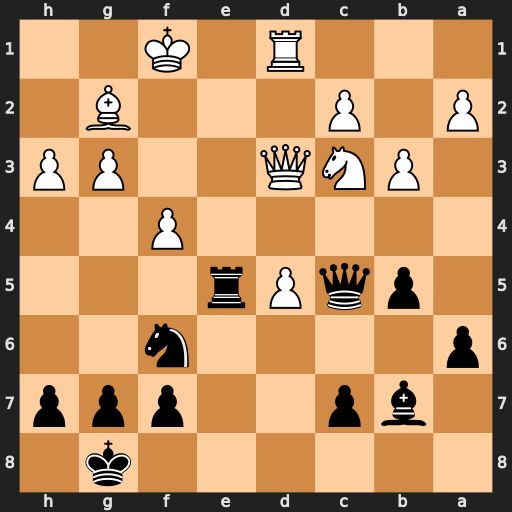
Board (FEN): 6k1/1bp2ppp/p4n2/1pqPr3/5P2/1PNQ2PP/P1P3B1/3R1K2
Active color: b
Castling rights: -
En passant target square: -
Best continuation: Re3 b4 Qxc3 Qxc3 Rxc3